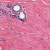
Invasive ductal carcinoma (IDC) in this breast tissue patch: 0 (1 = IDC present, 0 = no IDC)